七年级 · 度量几何学
（2021- 浙江七年级月考） 如图, 正方形卡片 A 类, B 类和长方形卡片 C 类若干张, 如果要拼一个长为 $(a+2 b)$, 宽为 $(3 a+b)$ 的大长方形, 则需要 $C$ 类卡片张.

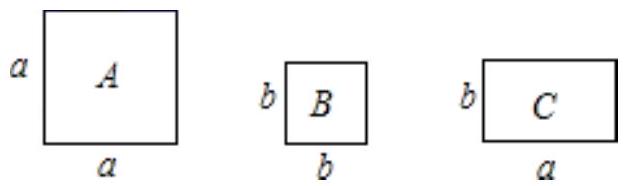
答案: 7
解析: 先求大长方形的面积，然后 $\mathrm{ab}$ 的系数即为 $\mathrm{C}$ 类卡片的张数.

【详解】解: $\because(a+2 b)(3 a+b)=3 a^{2}+7 a b+b^{2} \therefore$ 需 C 类卡片 7 张．故答案为 7 .

【点睛】本题考查了用面积来表示多项式乘多项式乘法, 掌握多项式乘法与纸片面积直角的关系是解答本题的关键.